Field crop: tomato
Growth stage: 1
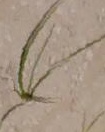
Species: cyperus